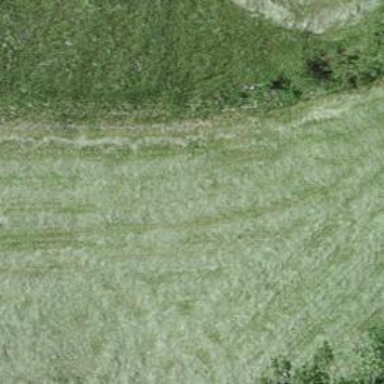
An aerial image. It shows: Track with grass surface categorized as grade4 tracktype.